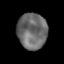
Tissue: prostate
Cell type: Myeloid cells
Senescence score: 0.2993
Nuclear area (px): 1044
Mean DAPI intensity: 107.033